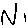
Label: zigzag